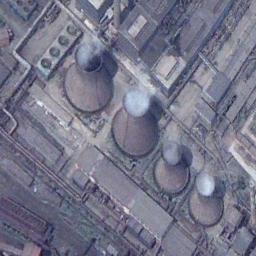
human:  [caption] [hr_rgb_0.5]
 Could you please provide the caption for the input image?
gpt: The thermal power station is next to some buildings with white mist above .

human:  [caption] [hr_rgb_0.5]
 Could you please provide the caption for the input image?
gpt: There are neatly planned factories in the thermal power station, and four cooling towers are steaming .

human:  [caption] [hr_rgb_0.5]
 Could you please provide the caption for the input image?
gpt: Many buildings of different shapes are next to the thermal power station .

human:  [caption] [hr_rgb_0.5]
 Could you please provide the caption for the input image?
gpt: There are rows of blue or red buildings on one side of the two thermal power stations .

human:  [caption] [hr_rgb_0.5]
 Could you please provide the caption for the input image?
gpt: There are some buildings and several chimneys on the thermal power station .